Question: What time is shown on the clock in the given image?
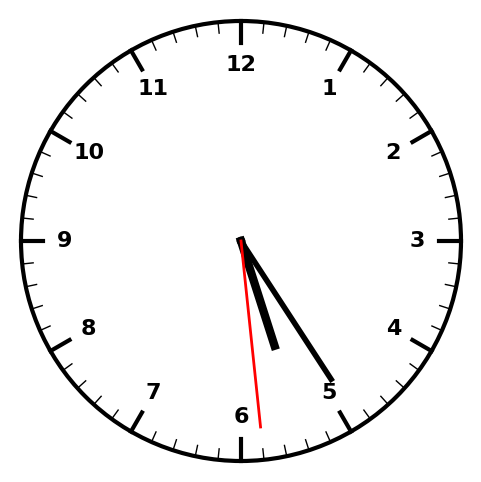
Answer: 05:24:29